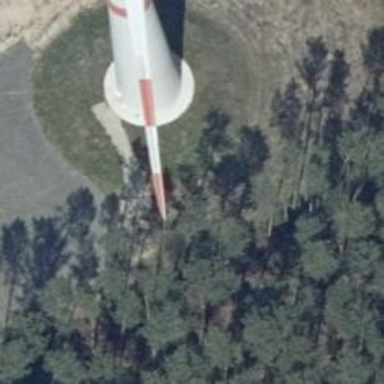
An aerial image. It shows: Wind turbine generator that utilizes wind as its source for generating electricity. It is of the horizontal axis type.